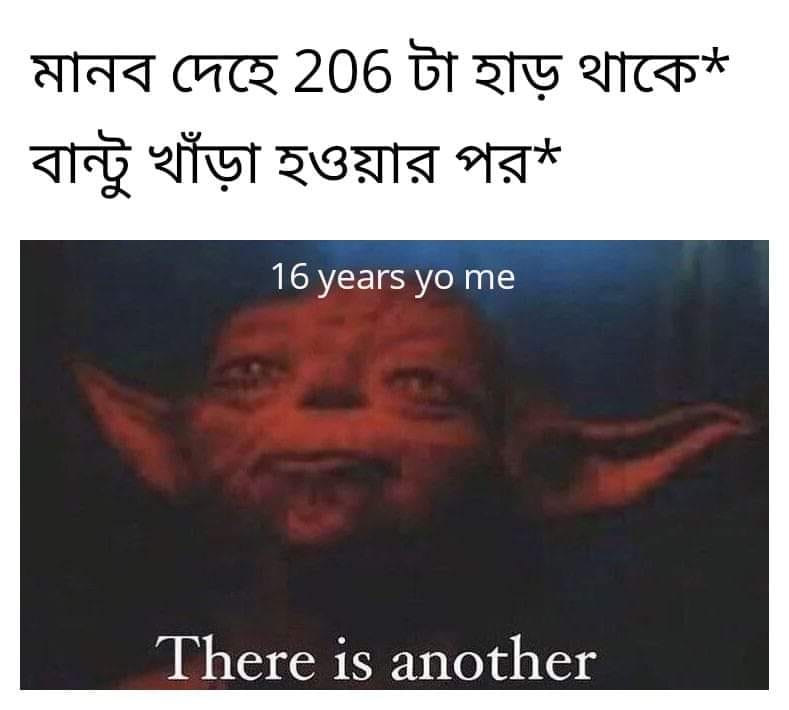
Caption: মানব দেহে 206 টা হাড় থাকে * বান্টূ খাঁড়া হওয়ার পর *     16 years yo me     There is another
Label: non-hate